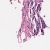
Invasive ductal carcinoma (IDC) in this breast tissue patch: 1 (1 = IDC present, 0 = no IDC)